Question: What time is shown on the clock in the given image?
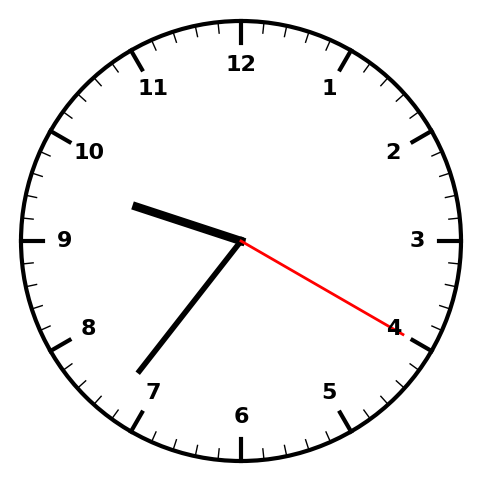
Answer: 09:36:20